Interaction volume radius: 10 \u00c5
Interaction volume height: 30 \u00c5
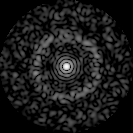
Disorder parameter: 0.8369